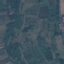
Label: PermanentCrop